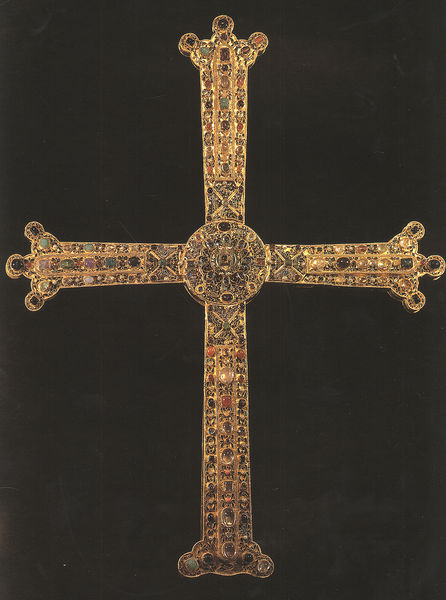
Titel: Siegeskreuz (Geschenk von Alfonso III an die Kathedrale von Oviedo)
Schlagwörter: schmuck, rot, kirche, gold, drei, spitzen, diamanten, edelsteine, perle, kreis, rund, ornamente, kreuz, altar, gotisch, jesus, antik, edelstein, ornamentik, wertvoll, kostbar, bernstein, romanisch, kreus, goldschmiedearbeit, orthodox, juwelen